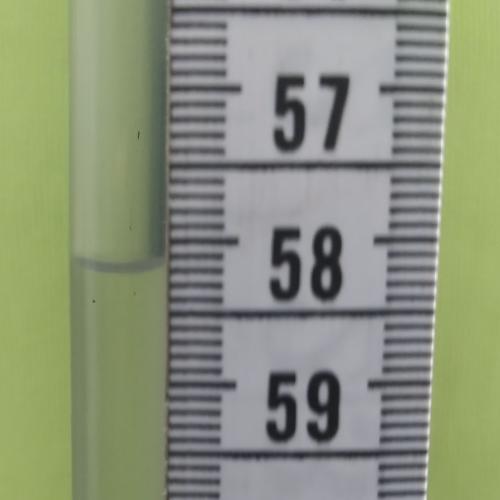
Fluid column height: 58.2 cm